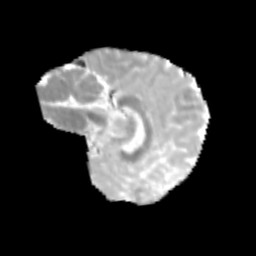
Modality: MD
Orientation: sagittal
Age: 10
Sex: male
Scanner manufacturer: siemens
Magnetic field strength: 3 T
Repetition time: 3.8 s
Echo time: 0.07 s